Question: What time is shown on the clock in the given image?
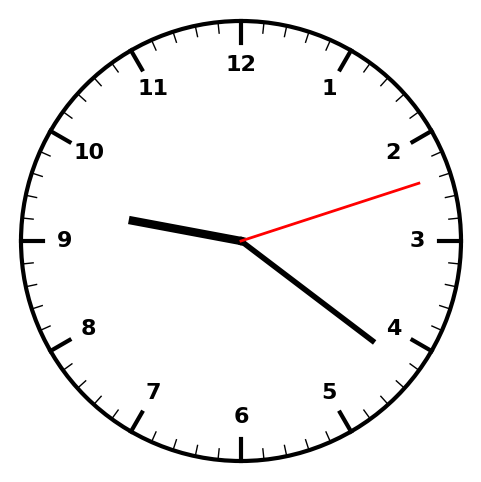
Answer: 09:21:12